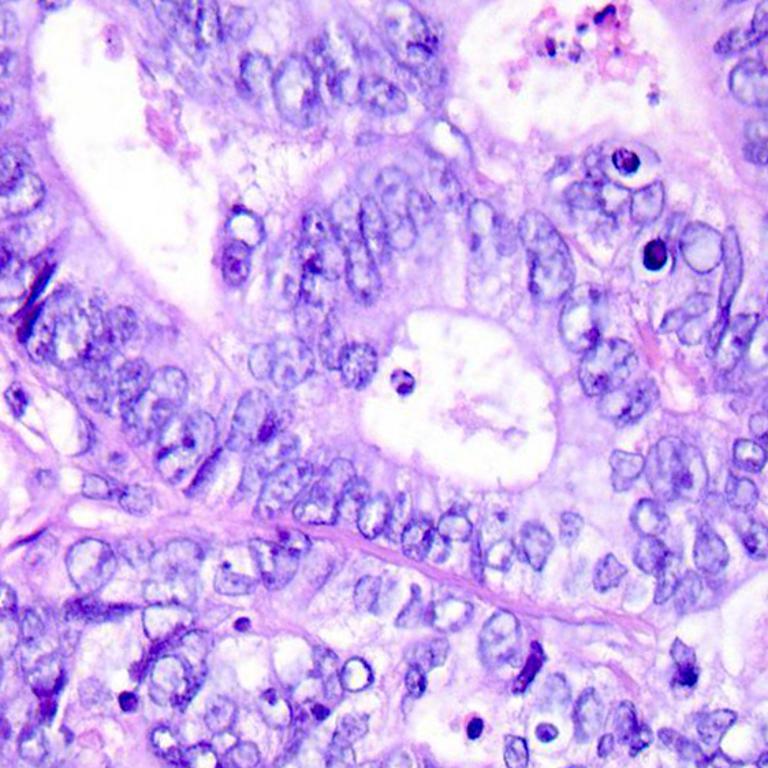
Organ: colon
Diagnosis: adenocarcinomas